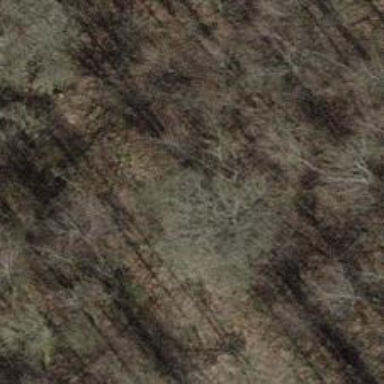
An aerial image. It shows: Old forestry track with grade5 dirt surface. The track is filled with cut wood.